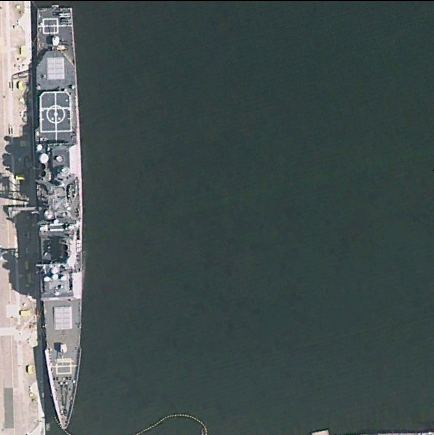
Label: cruiser